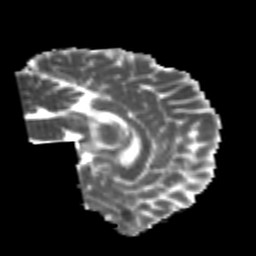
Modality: MD
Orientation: sagittal
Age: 24
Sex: male
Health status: healthy
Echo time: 0.074 s